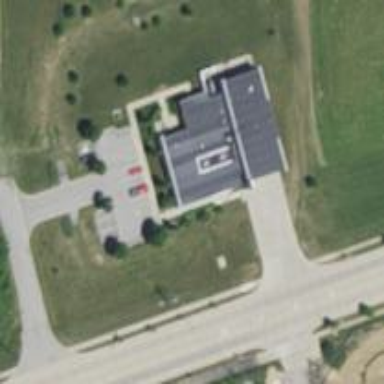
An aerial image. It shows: Fire station.